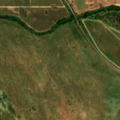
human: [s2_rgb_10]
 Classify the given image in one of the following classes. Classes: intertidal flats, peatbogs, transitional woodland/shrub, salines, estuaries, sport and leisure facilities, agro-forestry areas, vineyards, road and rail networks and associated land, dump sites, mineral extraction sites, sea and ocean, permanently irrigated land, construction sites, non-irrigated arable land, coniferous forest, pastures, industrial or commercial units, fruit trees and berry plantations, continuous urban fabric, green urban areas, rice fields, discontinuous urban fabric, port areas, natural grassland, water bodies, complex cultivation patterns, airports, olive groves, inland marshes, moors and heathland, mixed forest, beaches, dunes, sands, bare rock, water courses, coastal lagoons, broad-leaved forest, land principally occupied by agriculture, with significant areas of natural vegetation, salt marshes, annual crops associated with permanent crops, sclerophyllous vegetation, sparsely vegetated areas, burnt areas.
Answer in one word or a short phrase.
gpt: continuous urban fabric